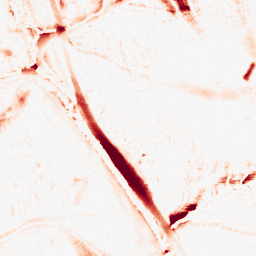
Category: morphological
Decomposition family: morphological_ellipse
Decomposition parameters: operation: opening
width: 20
height: 30
Upsampling method: bspline
Upsampling parameters: scale: 8
Upsampling scale: 8